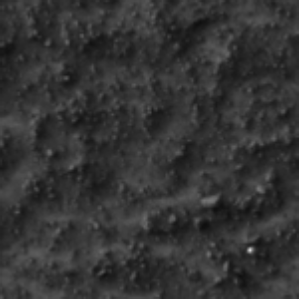
Label: frost